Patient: sex M, age 61
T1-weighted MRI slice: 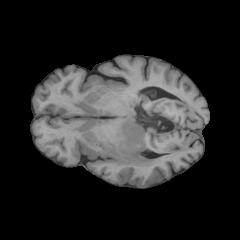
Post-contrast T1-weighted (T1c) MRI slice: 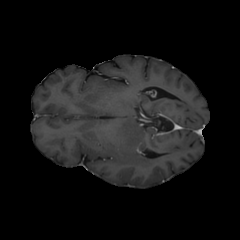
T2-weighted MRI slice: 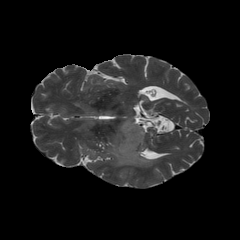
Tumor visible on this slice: yes
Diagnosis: Astrocytoma, IDH-wildtype
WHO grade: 3